Platform: macOS
Application: Arc Browser
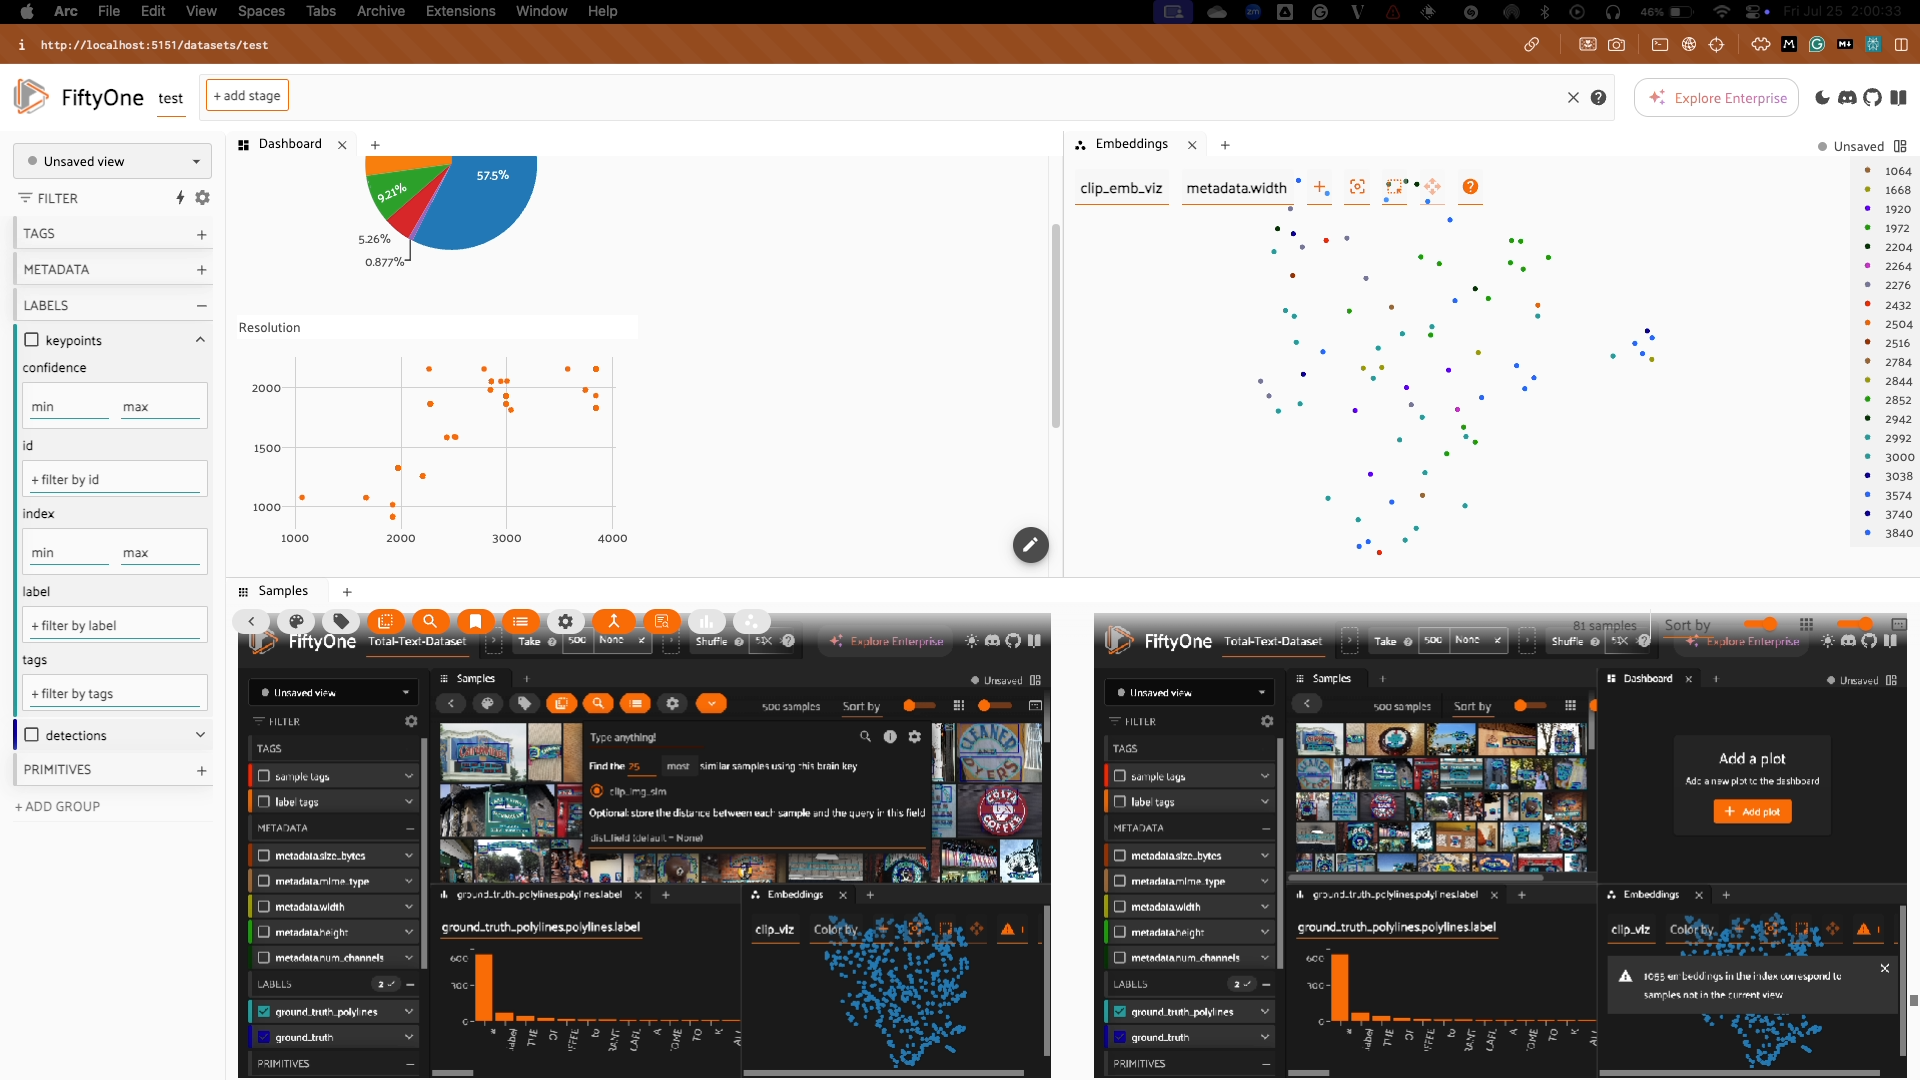
action_type: click

task_description: Filter the samples in the samples panel to the lowest resolution samples by interacting with the Resolution scatter plot in the Dashboard panel
action_type: click
element_info: Icon

task_description: Hide the sidebar
action_type: click
element_info: Icon

task_description: Open the color settings menu
action_type: click
element_info: Icon

task_description: Open the sort by text similarity menu
action_type: click
element_info: Icon

task_description: Toggle light mode off
action_type: click
element_info: Icon

action_type: click

task_description: Clear the view stage thats been applied to this dataset
action_type: click
element_info: Icon

task_description: Close the Dashboard panel
action_type: click
element_info: Icon

task_description: Close the Embeddings panel
action_type: click
element_info: Icon

action_type: click

task_description: Color embeddings by a different field value
action_type: select
element_info: Menu Item

task_description: Show the keypoints labels on the samples in the samples panel
action_type: click
element_info: Checkbox

task_description: Show the detections on the samples in the samples panel
action_type: click
element_info: Checkbox

task_description: View the available filter options for the detections field
action_type: click
element_info: Icon

task_description: Collapse filter options for the keypoints field
action_type: click
element_info: Icon

task_description: filter samples in the samples panel by some minimum keypoints confidence value
action_type: type
element_info: Text Input

task_description: filter samples in the samples panel by some maximum keypoints confidence value
action_type: type
element_info: Text Input

task_description: filter samples in the samples panel by some minimum keypoints index value
action_type: type
element_info: Text Input

task_description: filter samples in the samples panel by some maximum keypoints index value
action_type: type
element_info: Text Input

task_description: Collapse and minimize the labels group in the sidebar
action_type: click
element_info: Icon

task_description: Expand the tags group in the sidebar
action_type: click
element_info: Icon

task_description: Use the lasso to select embeddings in the embedding panel
action_type: click
element_info: Icon

task_description: Switch to pan mode in the embeddings panel
action_type: click
element_info: Icon

task_description: Expand the primitives group in the sidebar
action_type: click
element_info: Icon

task_description: Load a different dataset
action_type: select
element_info: Menu Item

task_description: filter keypoints by some id value
action_type: select
element_info: Menu Item
task_description: Where do I go to load a saved view or create a new saved view?
action_type: select
element_info: Menu Item

task_description: Where do I click to load a saved workspace or create a new workspace?
action_type: click
element_info: Menu Item

task_description: Where is the viewbar located?
action_type: hover
element_info: Menu Item

task_description: Click on 1972 in the legend in the embeddings panel to toggle the visibility of those points in the plot
action_type: click
element_info: Menu Item

task_description: Click on 2504 in the legend in the embeddings panel to toggle the visibility of those points in the plot
action_type: click
element_info: Menu Item

task_description: Click on 3000 in the legend in the embeddings panel to toggle the visibility of those points in the plot
action_type: click
element_info: Menu Item

task_description: Click on 3840 in the legend in the embeddings panel to toggle the visibility of those points in the plot
action_type: click
element_info: Menu Item

task_description: Locate the embeddings panel in the current workspace
action_type: hover
element_info: Menu Item

task_description: Find the Resolution scatter plot in the Dashboard panel
action_type: hover
element_info: Menu Item

task_description: Where is the Dashboard panel in this workspace?
action_type: hover
element_info: Menu Item

task_description: Where is the samples samples panel in this workspace?
action_type: hover
element_info: Menu Item

task_description: Locate the sidebar
action_type: hover
element_info: Menu Item